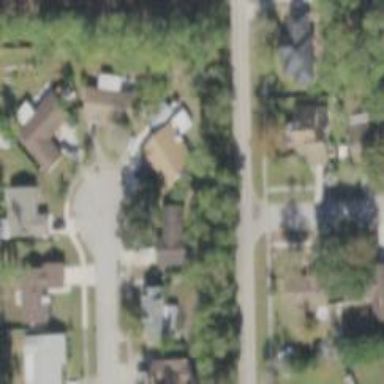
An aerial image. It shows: Residential road.